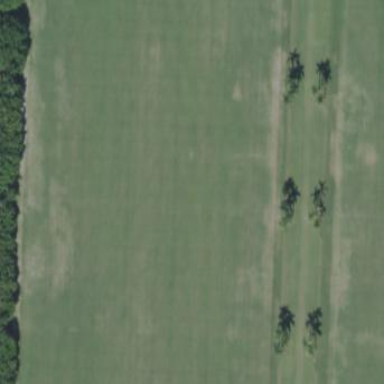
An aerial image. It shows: Grassy equestrian pitch for leisure land activities.